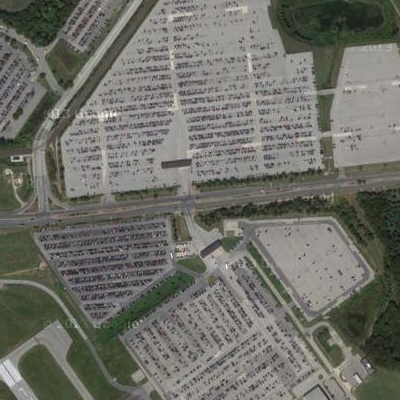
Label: gParking